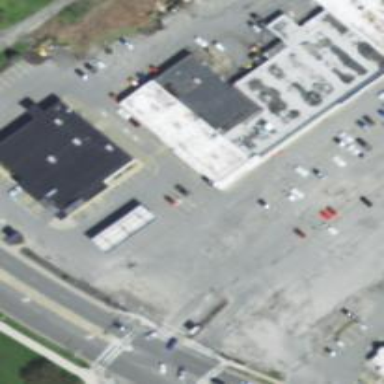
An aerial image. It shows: Pharmacy building providing healthcare services.